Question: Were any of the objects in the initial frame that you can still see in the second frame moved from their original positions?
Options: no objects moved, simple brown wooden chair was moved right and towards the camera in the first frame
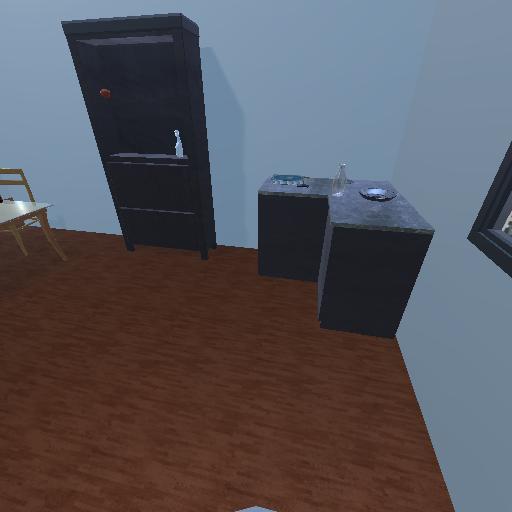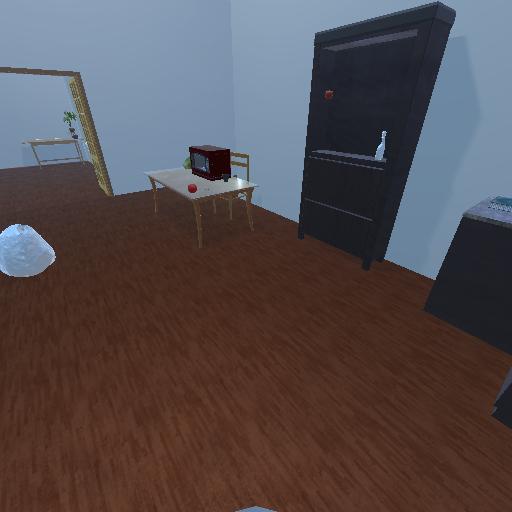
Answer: no objects moved